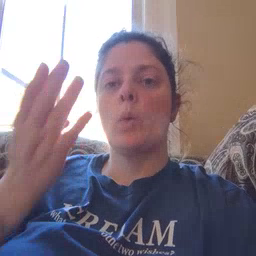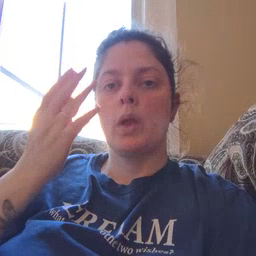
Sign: morning